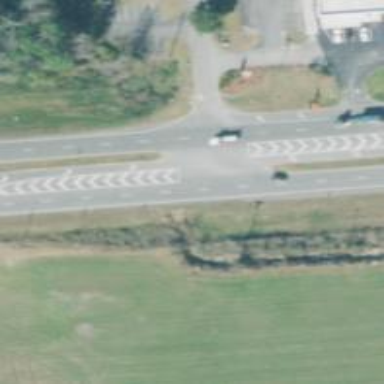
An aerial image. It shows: Asphalt road classified as trunk highway.